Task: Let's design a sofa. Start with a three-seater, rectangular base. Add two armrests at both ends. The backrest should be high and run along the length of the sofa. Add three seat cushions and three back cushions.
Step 94:
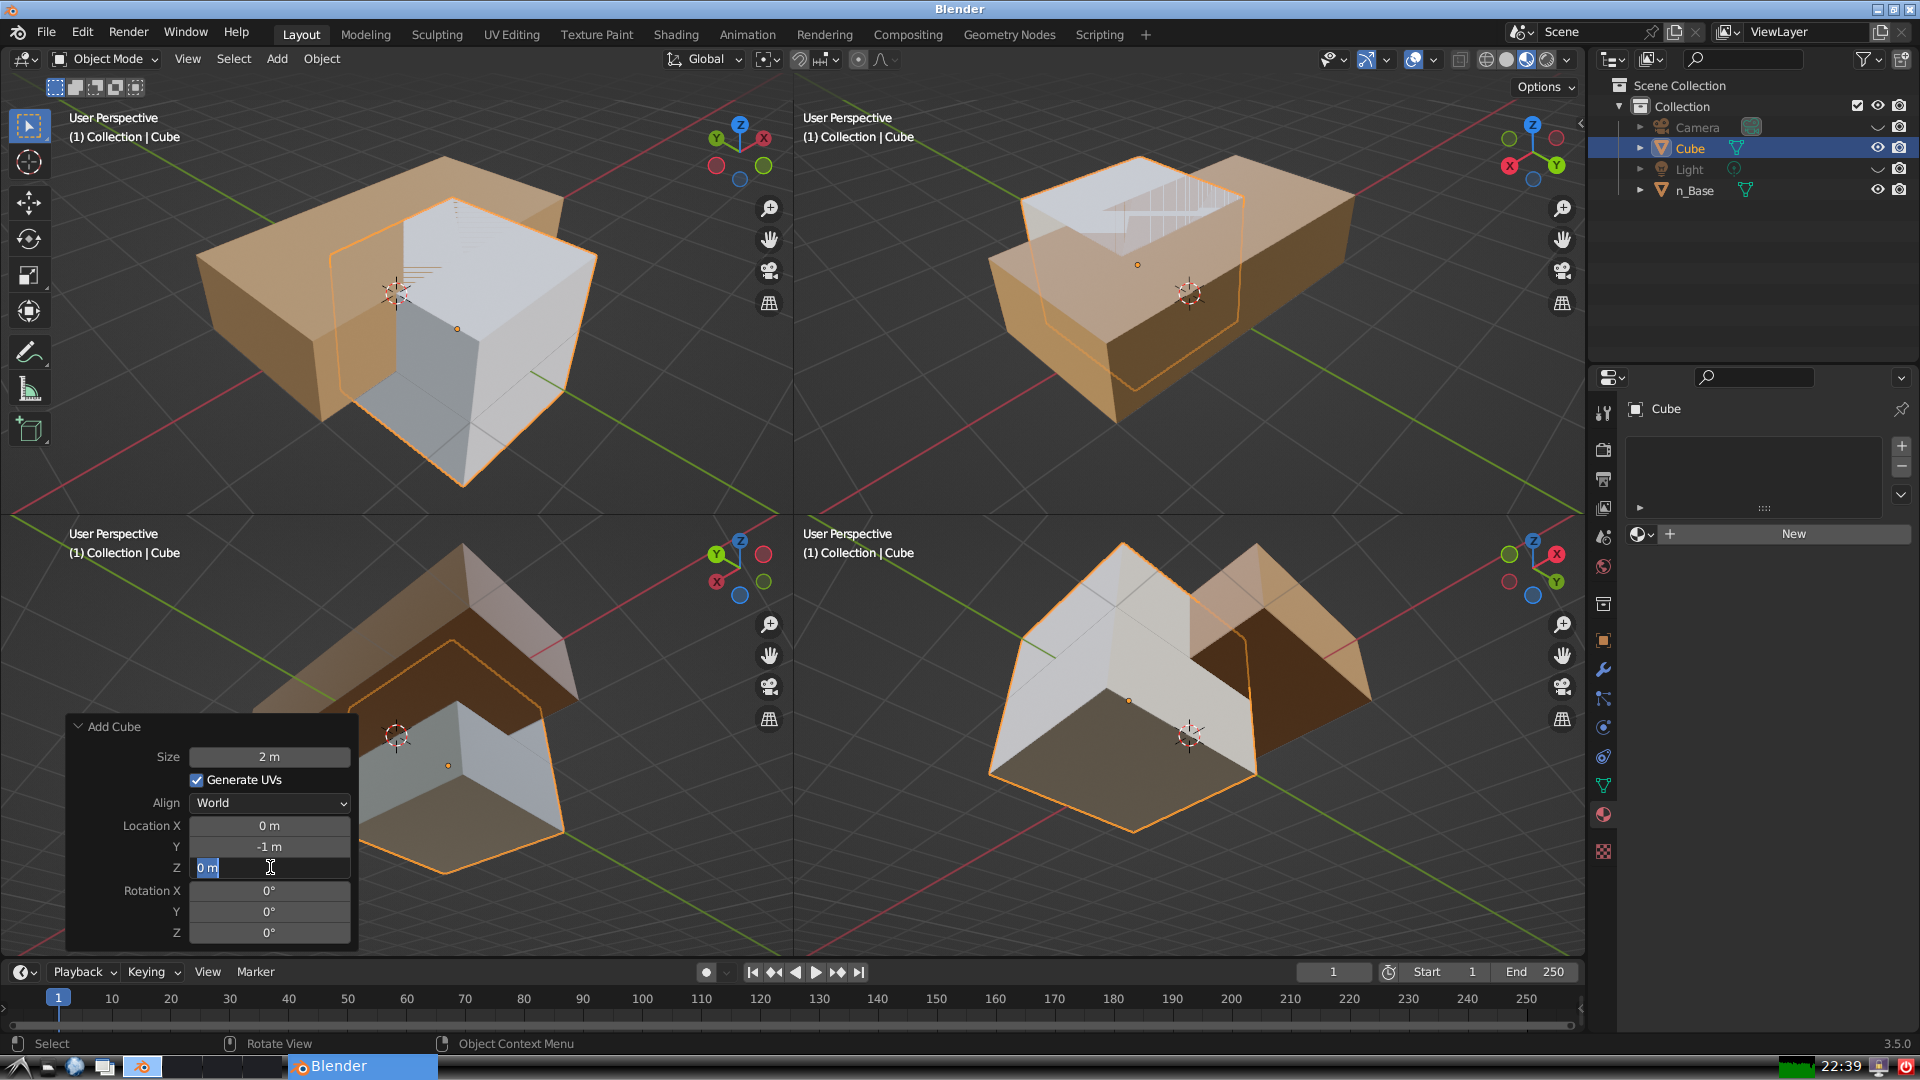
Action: input_text: 1.25